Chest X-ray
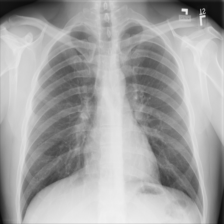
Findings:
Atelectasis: negative
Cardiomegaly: negative
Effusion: negative
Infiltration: negative
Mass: negative
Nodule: negative
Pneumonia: negative
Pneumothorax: negative
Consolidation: negative
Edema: negative
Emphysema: negative
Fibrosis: negative
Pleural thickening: negative
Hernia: negative